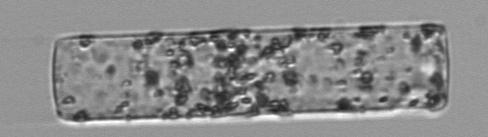
Label: Guinardia_flaccida